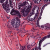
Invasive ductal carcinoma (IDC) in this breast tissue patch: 0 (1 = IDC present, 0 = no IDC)